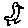
Label: bird